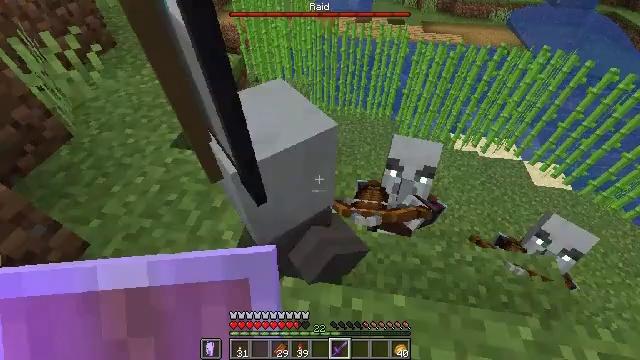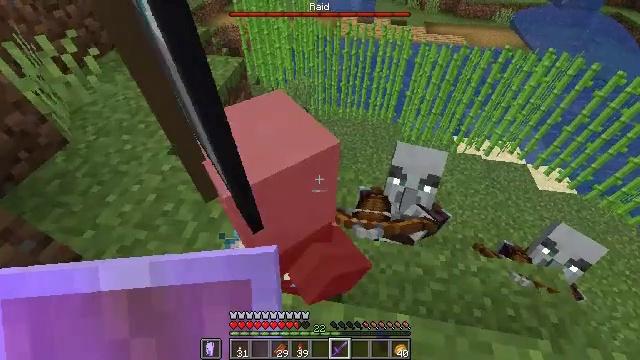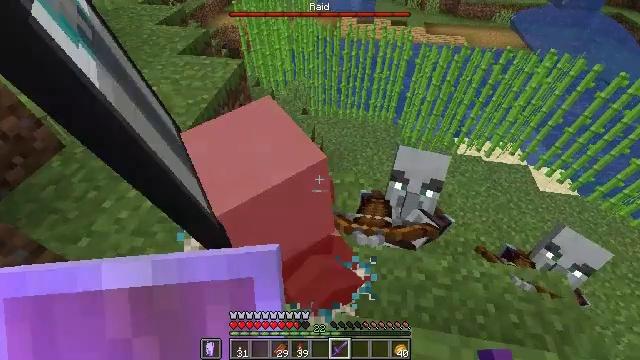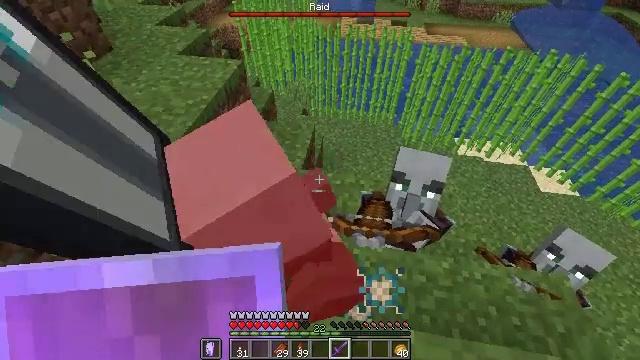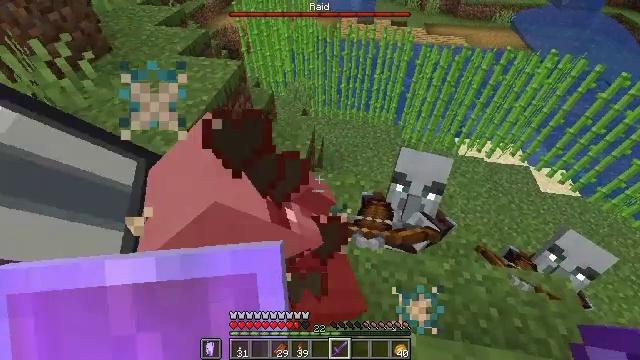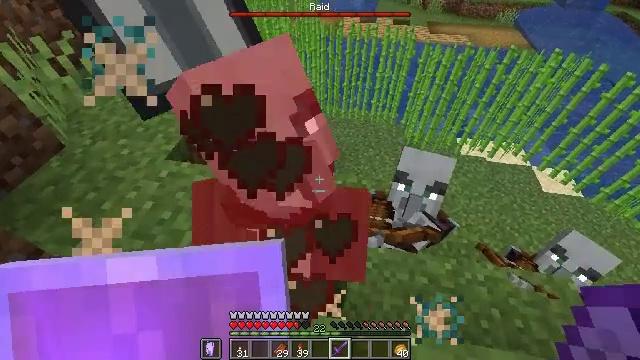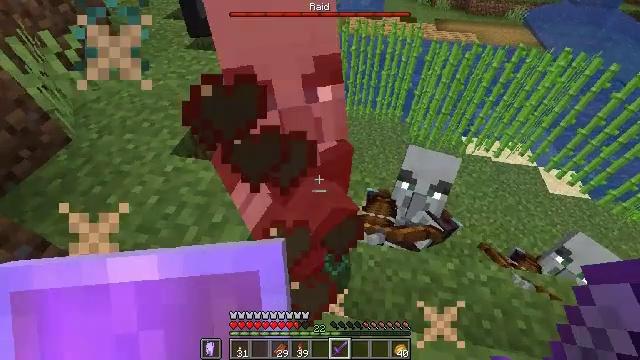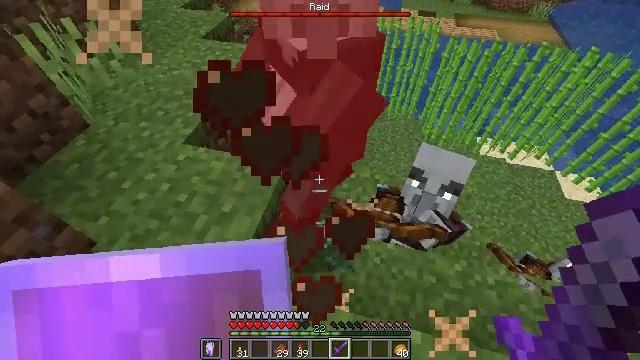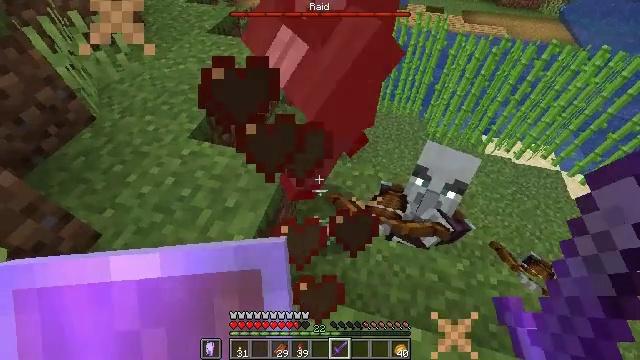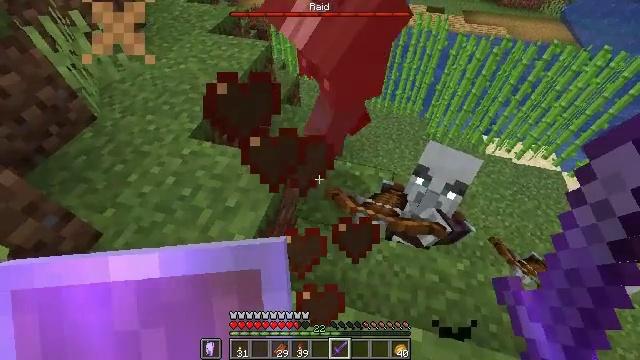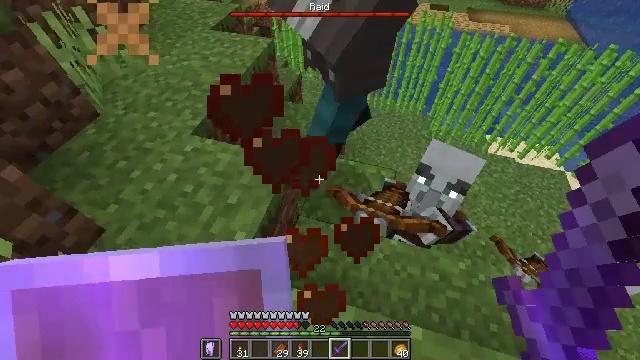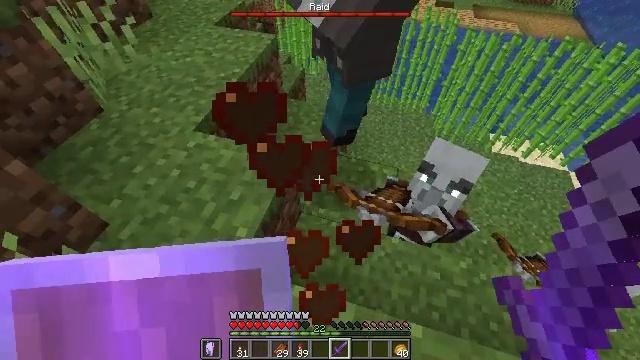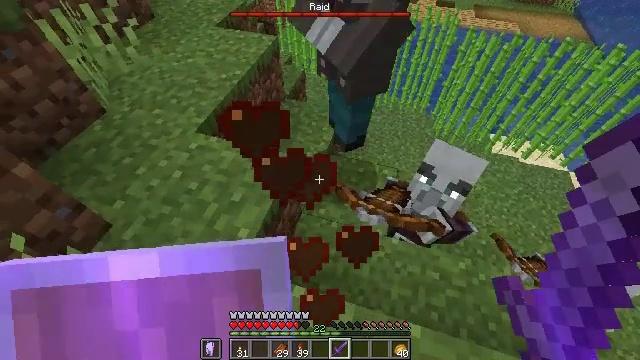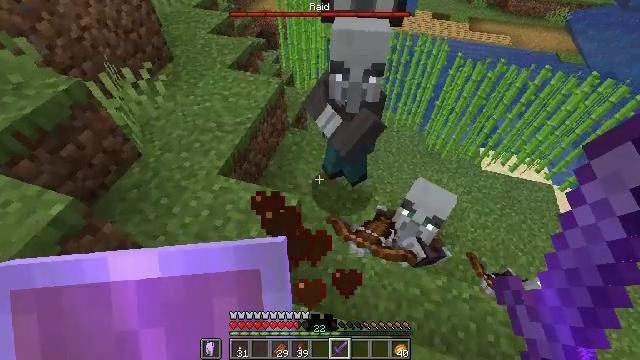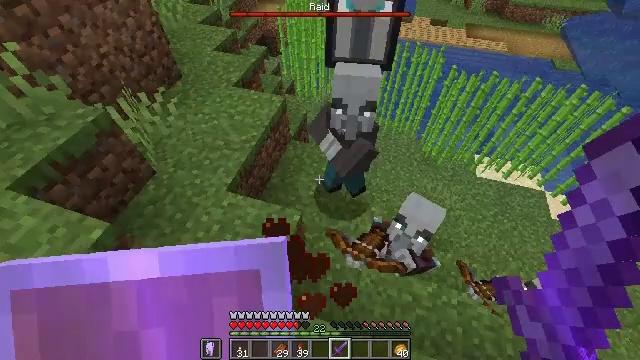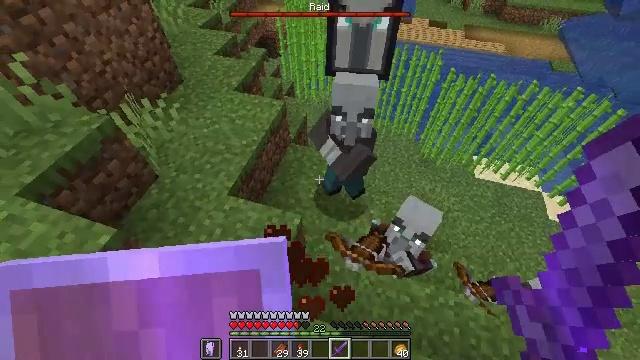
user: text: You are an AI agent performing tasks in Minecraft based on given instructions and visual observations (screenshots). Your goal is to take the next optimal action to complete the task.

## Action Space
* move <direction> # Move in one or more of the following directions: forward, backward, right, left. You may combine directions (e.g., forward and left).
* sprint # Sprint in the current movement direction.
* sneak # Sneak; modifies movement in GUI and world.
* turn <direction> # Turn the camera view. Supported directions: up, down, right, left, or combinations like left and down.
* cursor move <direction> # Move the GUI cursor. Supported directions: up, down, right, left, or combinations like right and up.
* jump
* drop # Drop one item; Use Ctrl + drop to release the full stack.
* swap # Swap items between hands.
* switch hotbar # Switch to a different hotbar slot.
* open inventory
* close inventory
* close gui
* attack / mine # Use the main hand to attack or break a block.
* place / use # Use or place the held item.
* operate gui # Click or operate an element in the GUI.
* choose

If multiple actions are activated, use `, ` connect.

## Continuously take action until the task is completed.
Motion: motion action
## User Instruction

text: Hunt the vindicator.
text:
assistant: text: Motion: no_op
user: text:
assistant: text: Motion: no_op
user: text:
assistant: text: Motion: no_op
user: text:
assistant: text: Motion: no_op
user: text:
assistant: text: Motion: no_op
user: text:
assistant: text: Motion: turn left
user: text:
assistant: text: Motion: turn left and down
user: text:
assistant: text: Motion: turn left
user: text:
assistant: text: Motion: no_op
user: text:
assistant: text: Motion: no_op
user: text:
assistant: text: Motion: no_op
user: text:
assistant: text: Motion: jump
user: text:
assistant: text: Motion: jump
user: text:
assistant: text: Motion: jump
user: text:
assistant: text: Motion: jump
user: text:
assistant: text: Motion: turn right, jump
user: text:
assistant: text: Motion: move forward, turn right, jump
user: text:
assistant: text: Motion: move forward, turn right and up, jump
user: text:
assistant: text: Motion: move forward, turn right and up, jump
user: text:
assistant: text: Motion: move forward, turn right and up, jump
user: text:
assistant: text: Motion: move forward, turn right, jump
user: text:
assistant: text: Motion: move forward, turn right, jump
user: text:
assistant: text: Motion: move forward
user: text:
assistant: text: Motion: move forward, attack / mine
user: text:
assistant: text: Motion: move forward, attack / mine
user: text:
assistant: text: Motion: move forward, attack / mine
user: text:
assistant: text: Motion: move forward, attack / mine
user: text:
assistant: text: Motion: move forward, turn left
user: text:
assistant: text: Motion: move forward, turn left
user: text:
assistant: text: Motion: move forward